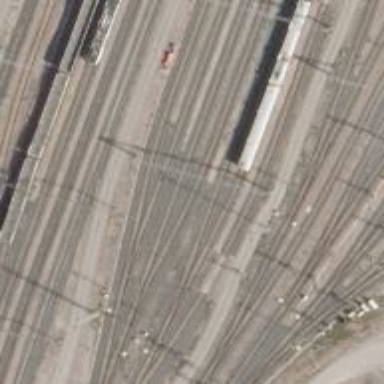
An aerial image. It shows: Railway signal.